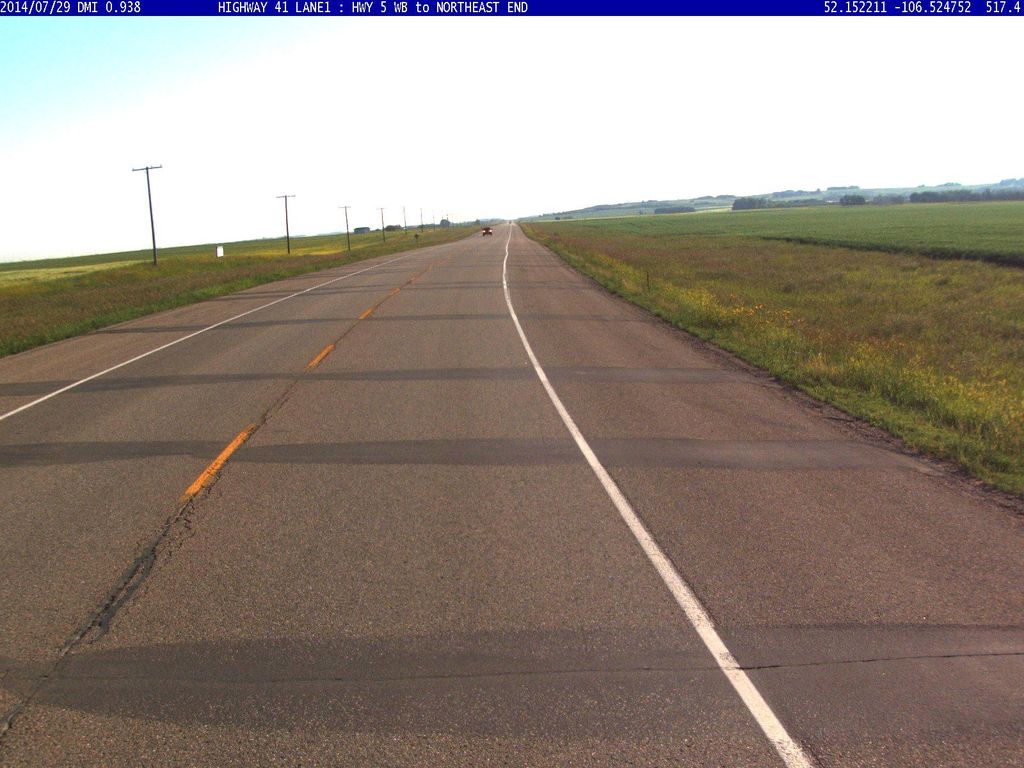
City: saskatoon